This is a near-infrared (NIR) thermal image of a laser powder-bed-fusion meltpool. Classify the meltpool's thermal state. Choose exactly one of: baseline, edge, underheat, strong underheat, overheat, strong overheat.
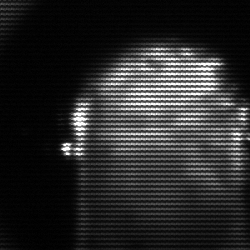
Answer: baseline